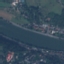
Land use / land cover: River